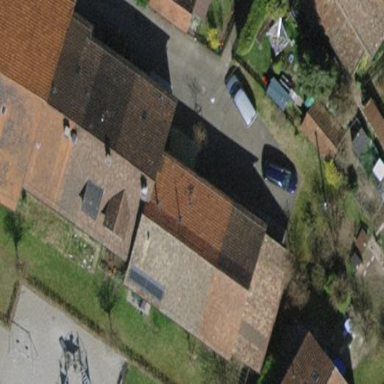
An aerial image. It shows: Building with tile roof.